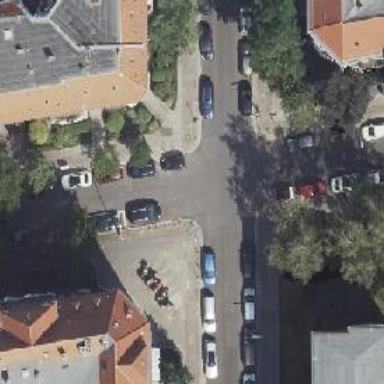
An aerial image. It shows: Residential road with asphalt surface and separate sidewalk.